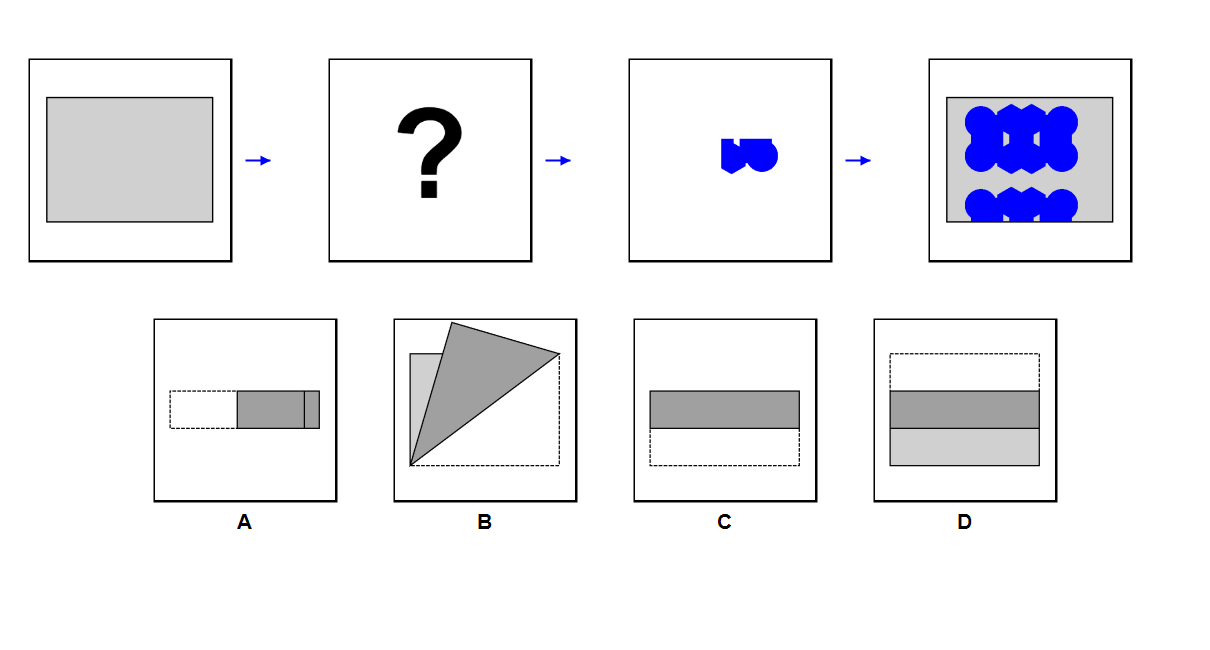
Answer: B